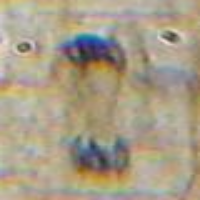
Label: anaphase